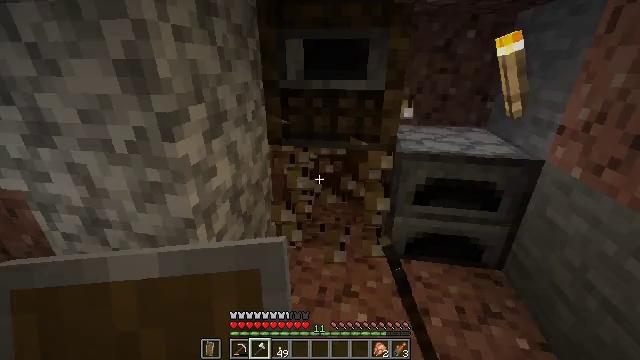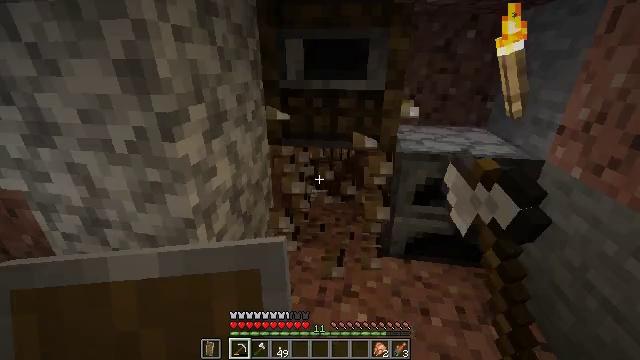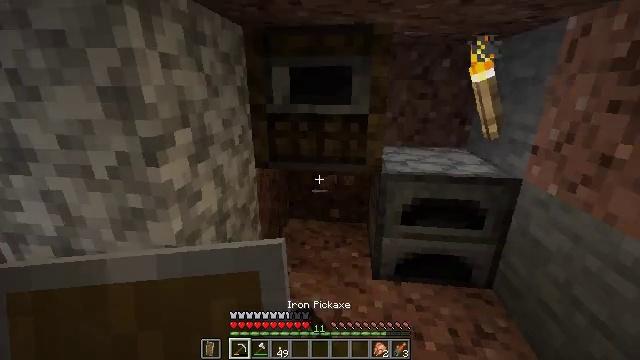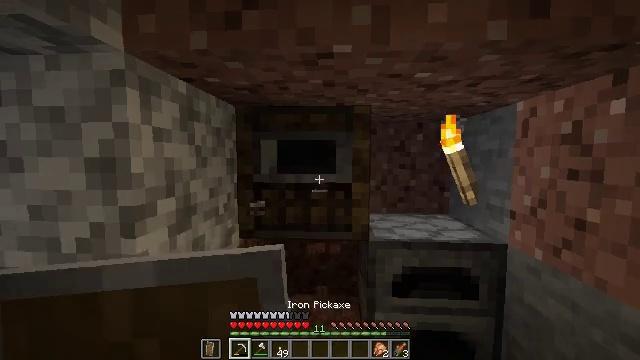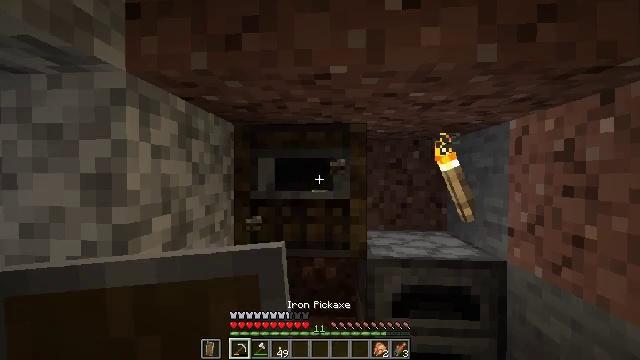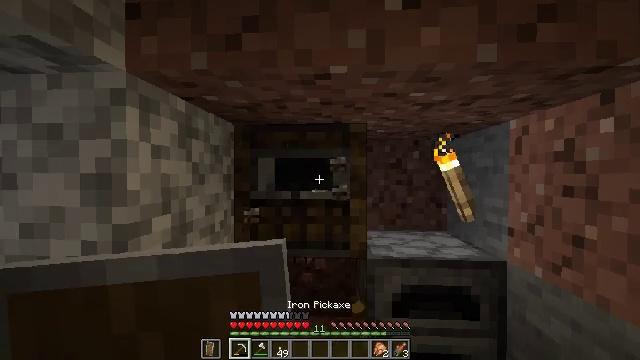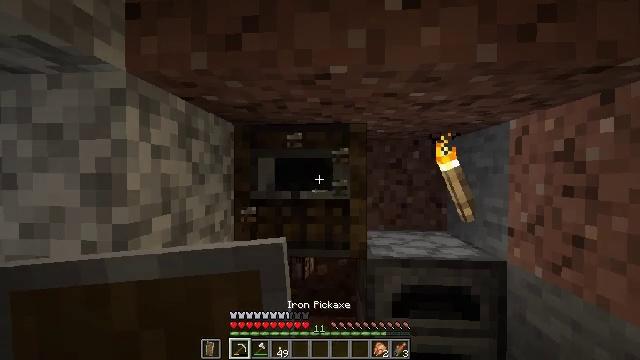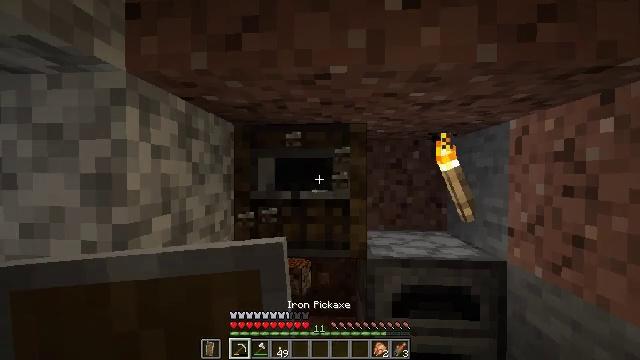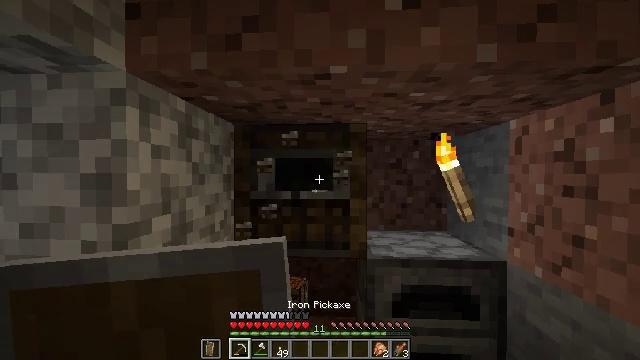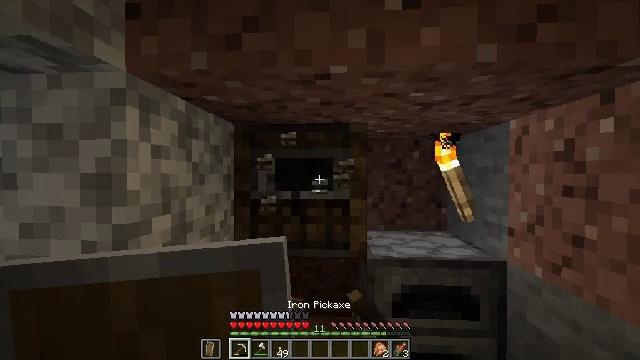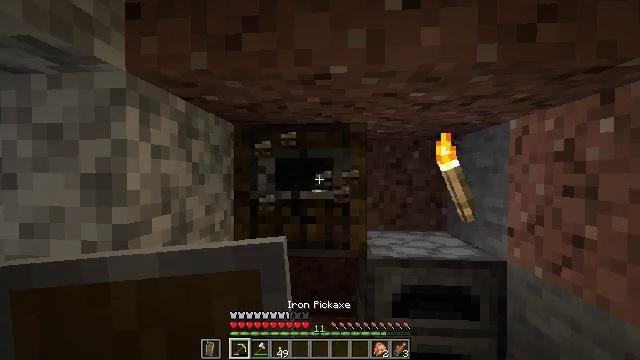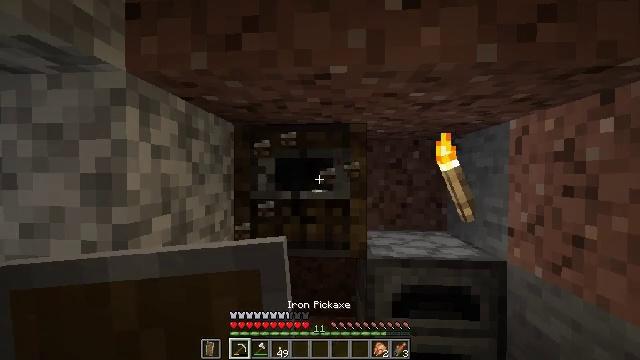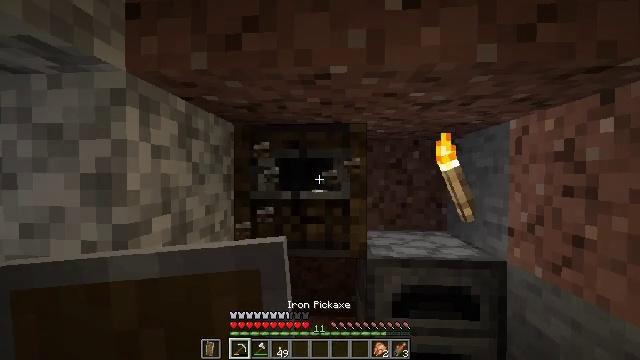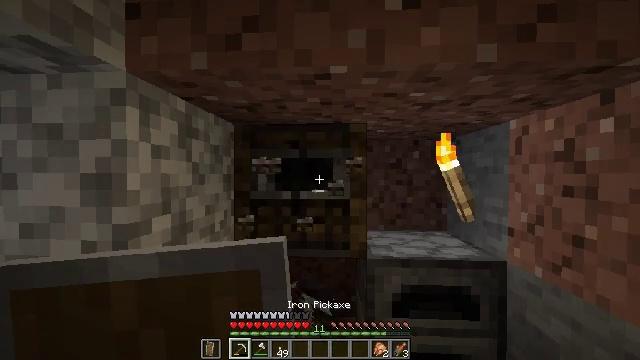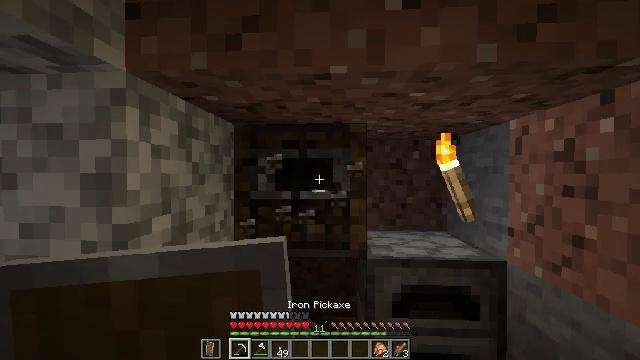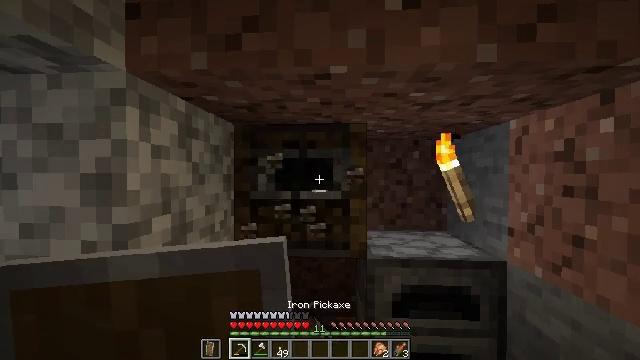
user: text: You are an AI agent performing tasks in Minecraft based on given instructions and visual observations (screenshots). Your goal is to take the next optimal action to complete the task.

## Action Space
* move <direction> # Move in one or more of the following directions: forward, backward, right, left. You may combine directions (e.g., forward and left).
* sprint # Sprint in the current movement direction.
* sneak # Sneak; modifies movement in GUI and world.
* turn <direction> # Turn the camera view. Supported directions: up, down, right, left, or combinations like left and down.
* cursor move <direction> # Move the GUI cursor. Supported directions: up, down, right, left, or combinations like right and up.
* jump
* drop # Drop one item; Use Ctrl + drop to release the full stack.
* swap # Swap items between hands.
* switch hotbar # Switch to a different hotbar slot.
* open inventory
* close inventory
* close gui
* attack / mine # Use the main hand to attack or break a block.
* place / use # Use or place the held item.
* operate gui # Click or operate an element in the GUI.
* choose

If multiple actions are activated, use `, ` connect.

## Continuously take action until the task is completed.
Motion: motion action
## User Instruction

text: Left-click on the smoker to mine it.
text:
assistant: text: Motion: attack / mine, switch to hotbar 1
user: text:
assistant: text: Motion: turn right and up, attack / mine, switch to hotbar 1
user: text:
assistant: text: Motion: turn right and up, attack / mine, switch to hotbar 1
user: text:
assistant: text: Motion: turn up, attack / mine
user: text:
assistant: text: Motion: attack / mine
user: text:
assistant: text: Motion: attack / mine
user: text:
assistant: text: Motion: attack / mine
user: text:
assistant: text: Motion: attack / mine
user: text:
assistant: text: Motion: attack / mine
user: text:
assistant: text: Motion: attack / mine
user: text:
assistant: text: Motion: attack / mine
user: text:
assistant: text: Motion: attack / mine
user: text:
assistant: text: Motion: attack / mine
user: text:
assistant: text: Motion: attack / mine
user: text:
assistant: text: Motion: attack / mine
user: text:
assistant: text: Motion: attack / mine
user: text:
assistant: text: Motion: attack / mine
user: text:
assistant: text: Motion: attack / mine
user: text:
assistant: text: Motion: move forward, attack / mine
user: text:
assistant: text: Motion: move forward, attack / mine
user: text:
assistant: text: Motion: move forward, turn down, attack / mine
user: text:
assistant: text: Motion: move forward and move left, turn right and down, attack / mine
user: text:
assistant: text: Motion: move forward and move left, turn right and down, attack / mine
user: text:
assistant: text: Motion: move forward and move left, turn right and down, attack / mine
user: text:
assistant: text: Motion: move forward and move left, turn right and down, attack / mine
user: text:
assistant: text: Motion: attack / mine